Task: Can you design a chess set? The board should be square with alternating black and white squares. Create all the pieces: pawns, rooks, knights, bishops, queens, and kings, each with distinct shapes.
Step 3917:
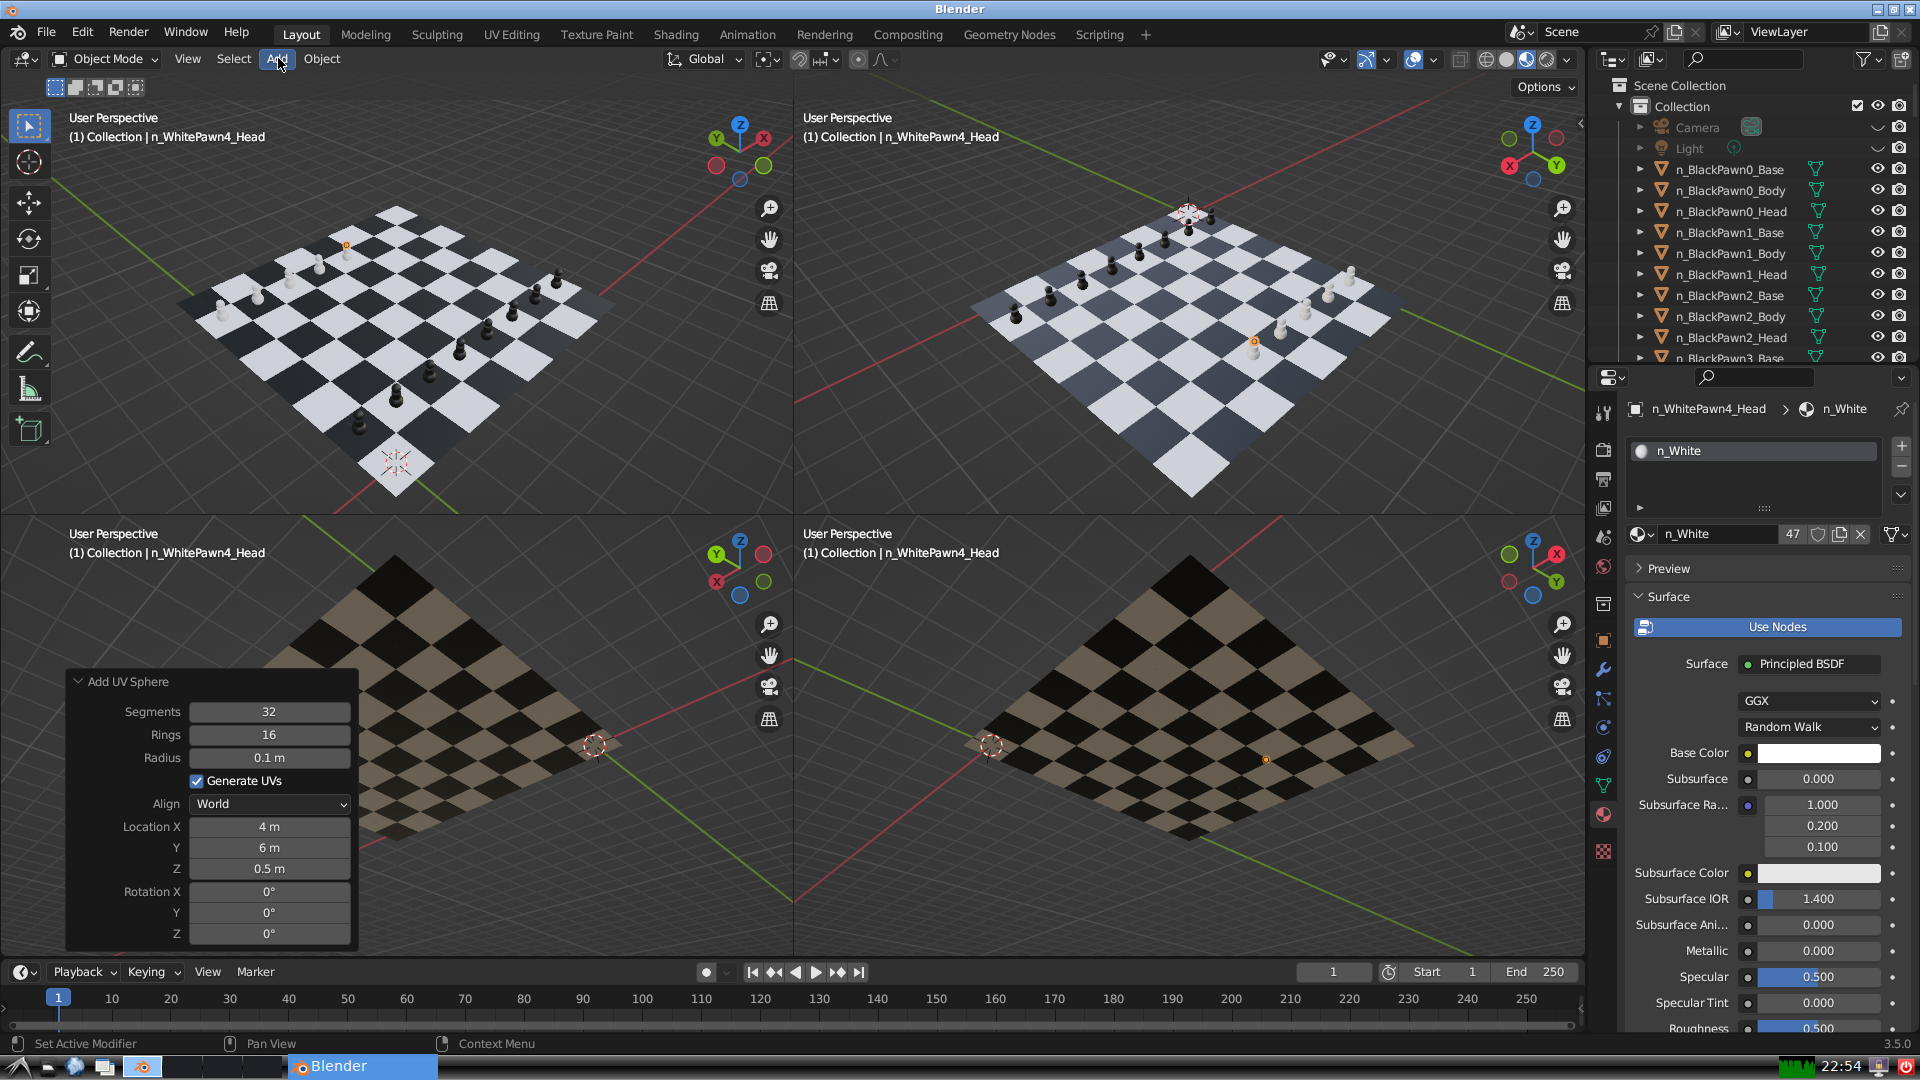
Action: click: no